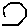
Label: hexagon